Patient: sex M, age 57
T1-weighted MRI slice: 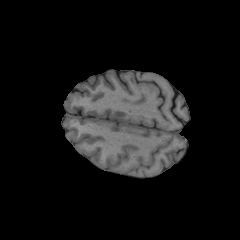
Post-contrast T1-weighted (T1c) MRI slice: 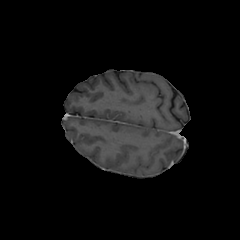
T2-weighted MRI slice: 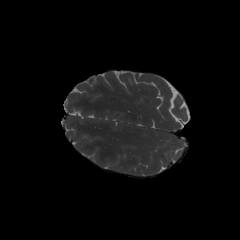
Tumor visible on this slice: no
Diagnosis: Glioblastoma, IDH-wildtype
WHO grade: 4